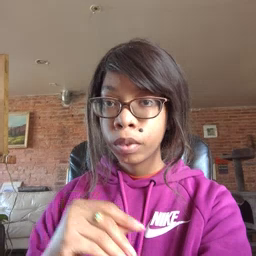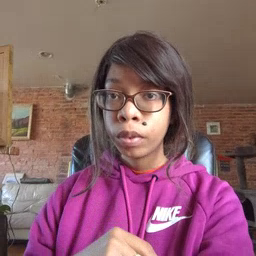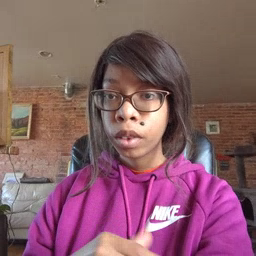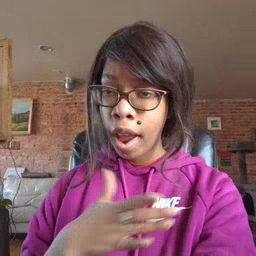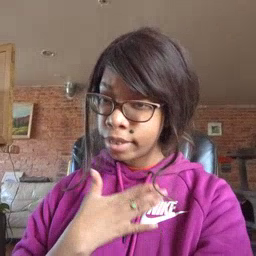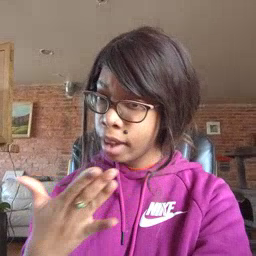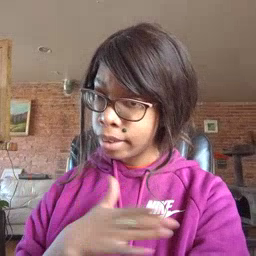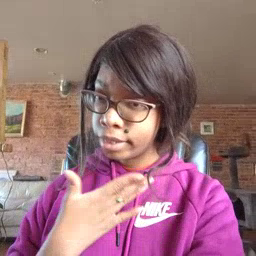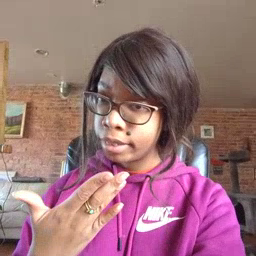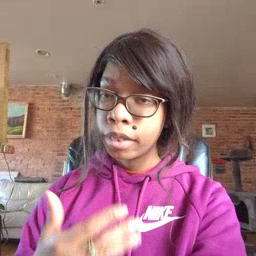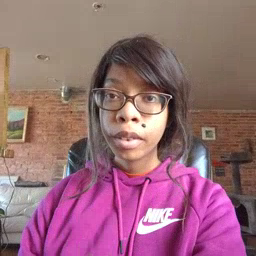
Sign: happy